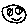
Label: smiley face